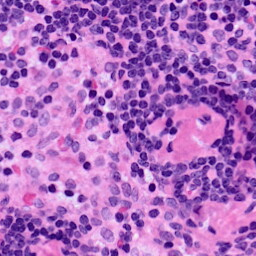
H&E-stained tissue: LymphNode